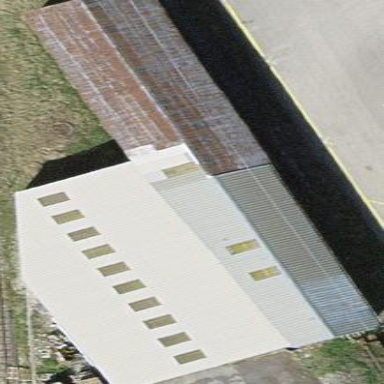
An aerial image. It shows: Industrial building.